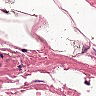
Metastatic tissue present: no